Field crop: maize
Growth stage: 1
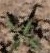
Species: atriplex